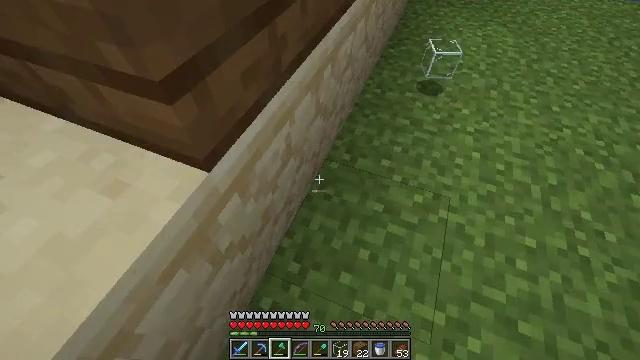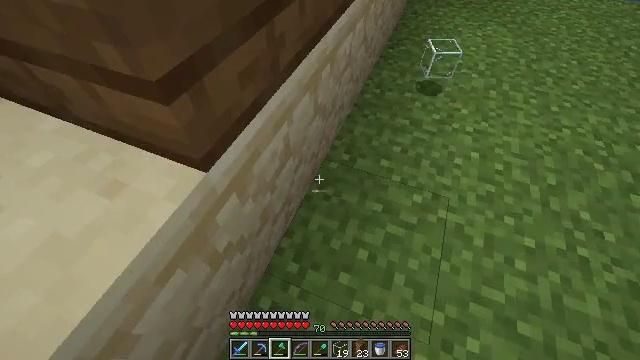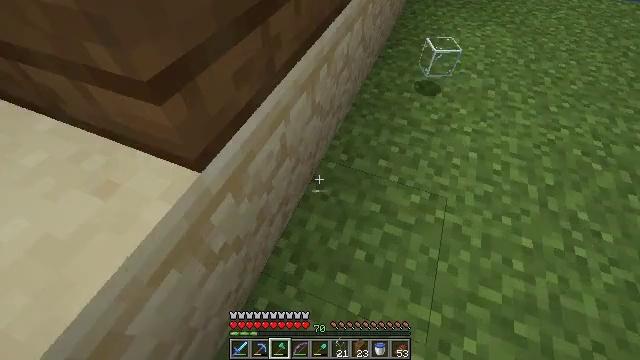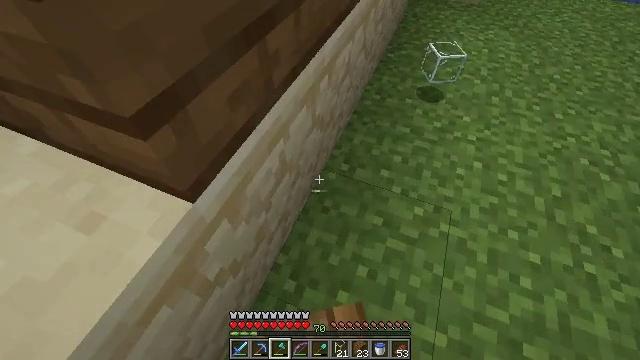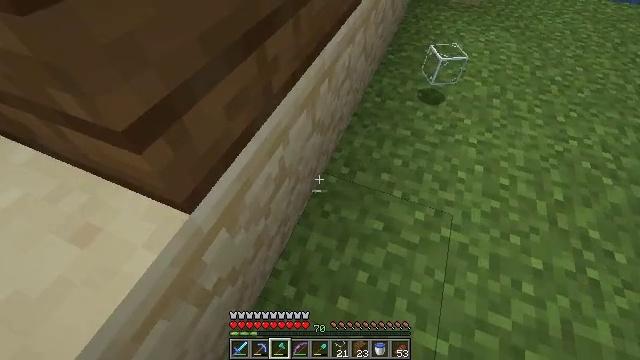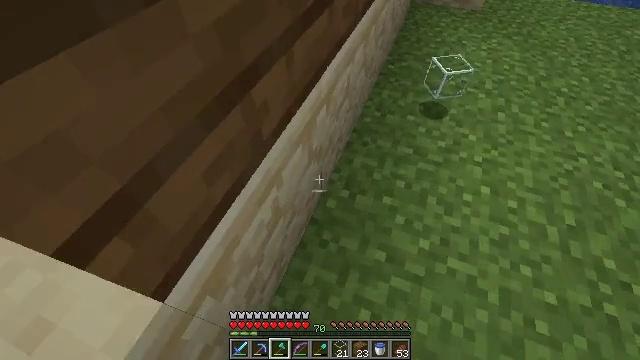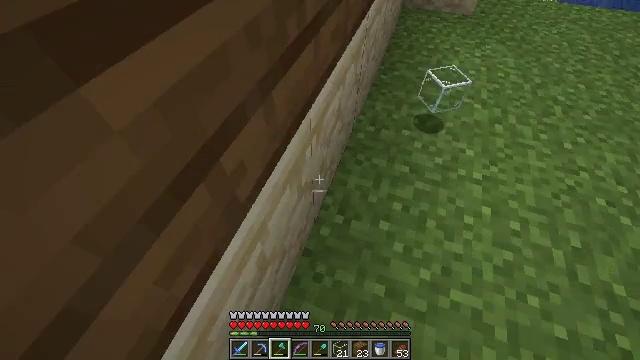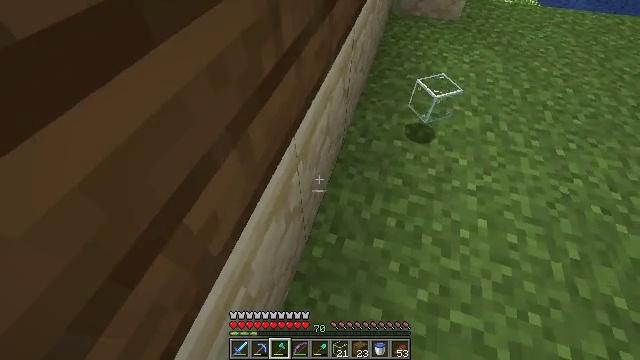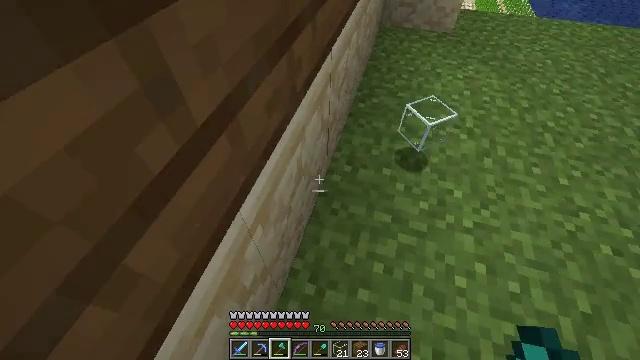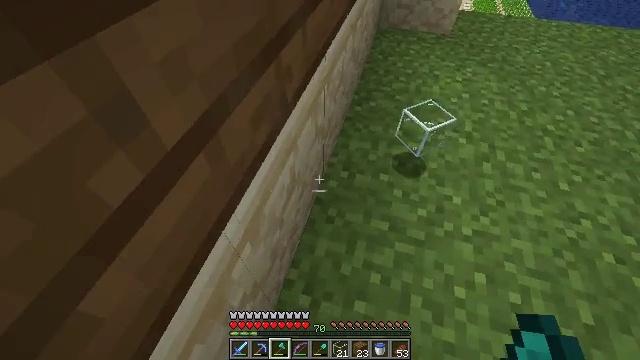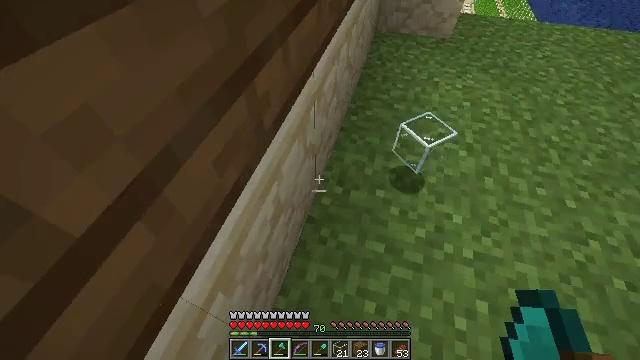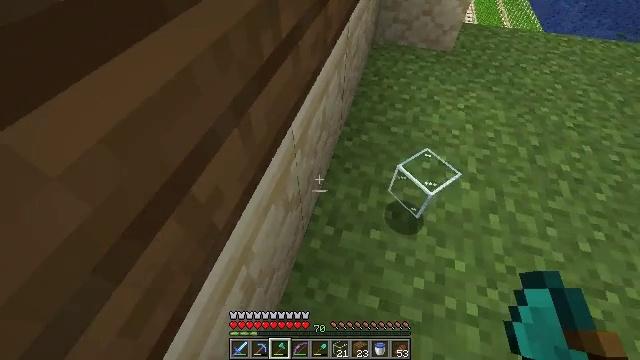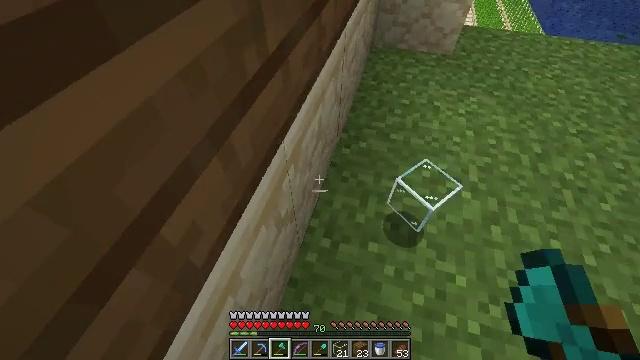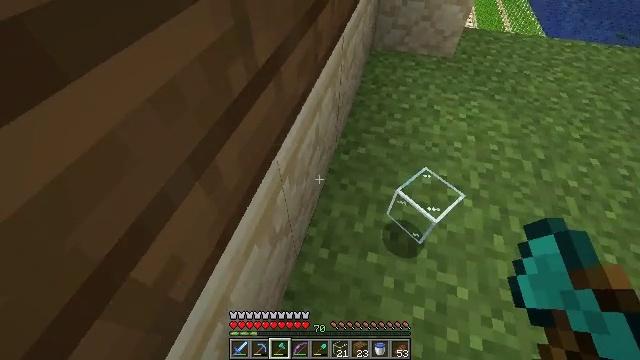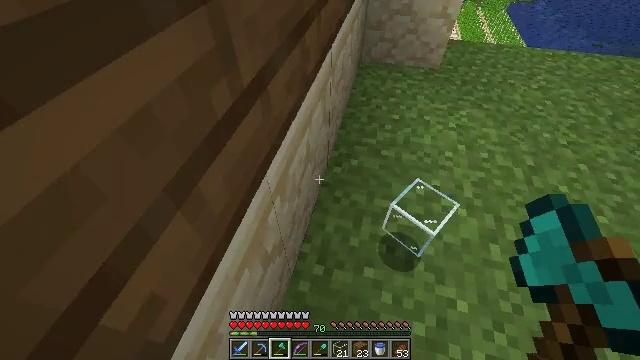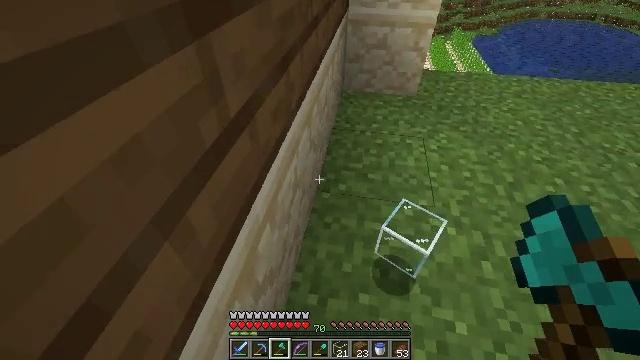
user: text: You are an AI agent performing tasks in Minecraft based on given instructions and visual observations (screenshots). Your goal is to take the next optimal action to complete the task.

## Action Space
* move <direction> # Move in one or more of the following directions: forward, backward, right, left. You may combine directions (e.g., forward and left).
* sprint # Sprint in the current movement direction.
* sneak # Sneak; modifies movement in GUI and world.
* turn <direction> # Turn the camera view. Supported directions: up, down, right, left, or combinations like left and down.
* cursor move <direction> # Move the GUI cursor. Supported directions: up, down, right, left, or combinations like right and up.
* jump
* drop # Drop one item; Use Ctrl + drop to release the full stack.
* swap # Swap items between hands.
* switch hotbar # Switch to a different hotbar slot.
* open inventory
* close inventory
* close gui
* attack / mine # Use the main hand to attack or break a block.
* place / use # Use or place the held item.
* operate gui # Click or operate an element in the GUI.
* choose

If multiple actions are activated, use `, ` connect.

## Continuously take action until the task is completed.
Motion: motion action
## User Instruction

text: Mine spruce planks to gather materials.
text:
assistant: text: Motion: no_op
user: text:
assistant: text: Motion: no_op
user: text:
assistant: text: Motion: move forward
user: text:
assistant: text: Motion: move forward
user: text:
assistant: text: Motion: move forward
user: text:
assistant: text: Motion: move forward, turn right
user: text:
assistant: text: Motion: move forward, turn right
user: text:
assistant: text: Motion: move forward
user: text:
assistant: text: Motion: move forward
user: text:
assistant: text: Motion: move forward
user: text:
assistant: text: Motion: move forward
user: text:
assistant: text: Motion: no_op
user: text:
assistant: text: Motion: no_op
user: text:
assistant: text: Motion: turn right and up
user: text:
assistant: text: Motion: move back, turn right and up
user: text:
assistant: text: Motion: move back, turn up
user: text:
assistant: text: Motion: move back
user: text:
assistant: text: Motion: move back
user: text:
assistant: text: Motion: move back and move left
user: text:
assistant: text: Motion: move back and move left, turn right and up
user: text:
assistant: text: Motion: move back and move left, turn right and up
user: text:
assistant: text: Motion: move back and move left, turn right and up
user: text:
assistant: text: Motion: move back and move left
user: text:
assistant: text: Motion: move back and move left
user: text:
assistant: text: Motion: move back and move left
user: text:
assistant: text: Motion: move back and move left
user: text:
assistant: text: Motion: move back and move left
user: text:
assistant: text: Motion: move back and move left
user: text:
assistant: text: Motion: move back and move left, jump
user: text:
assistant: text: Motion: move back and move left, jump